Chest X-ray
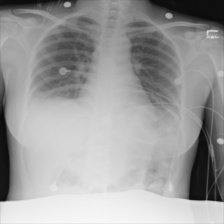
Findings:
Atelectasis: negative
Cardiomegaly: negative
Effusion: positive
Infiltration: negative
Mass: negative
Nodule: negative
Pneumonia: negative
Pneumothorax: negative
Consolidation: negative
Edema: negative
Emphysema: negative
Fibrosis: negative
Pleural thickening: negative
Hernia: negative